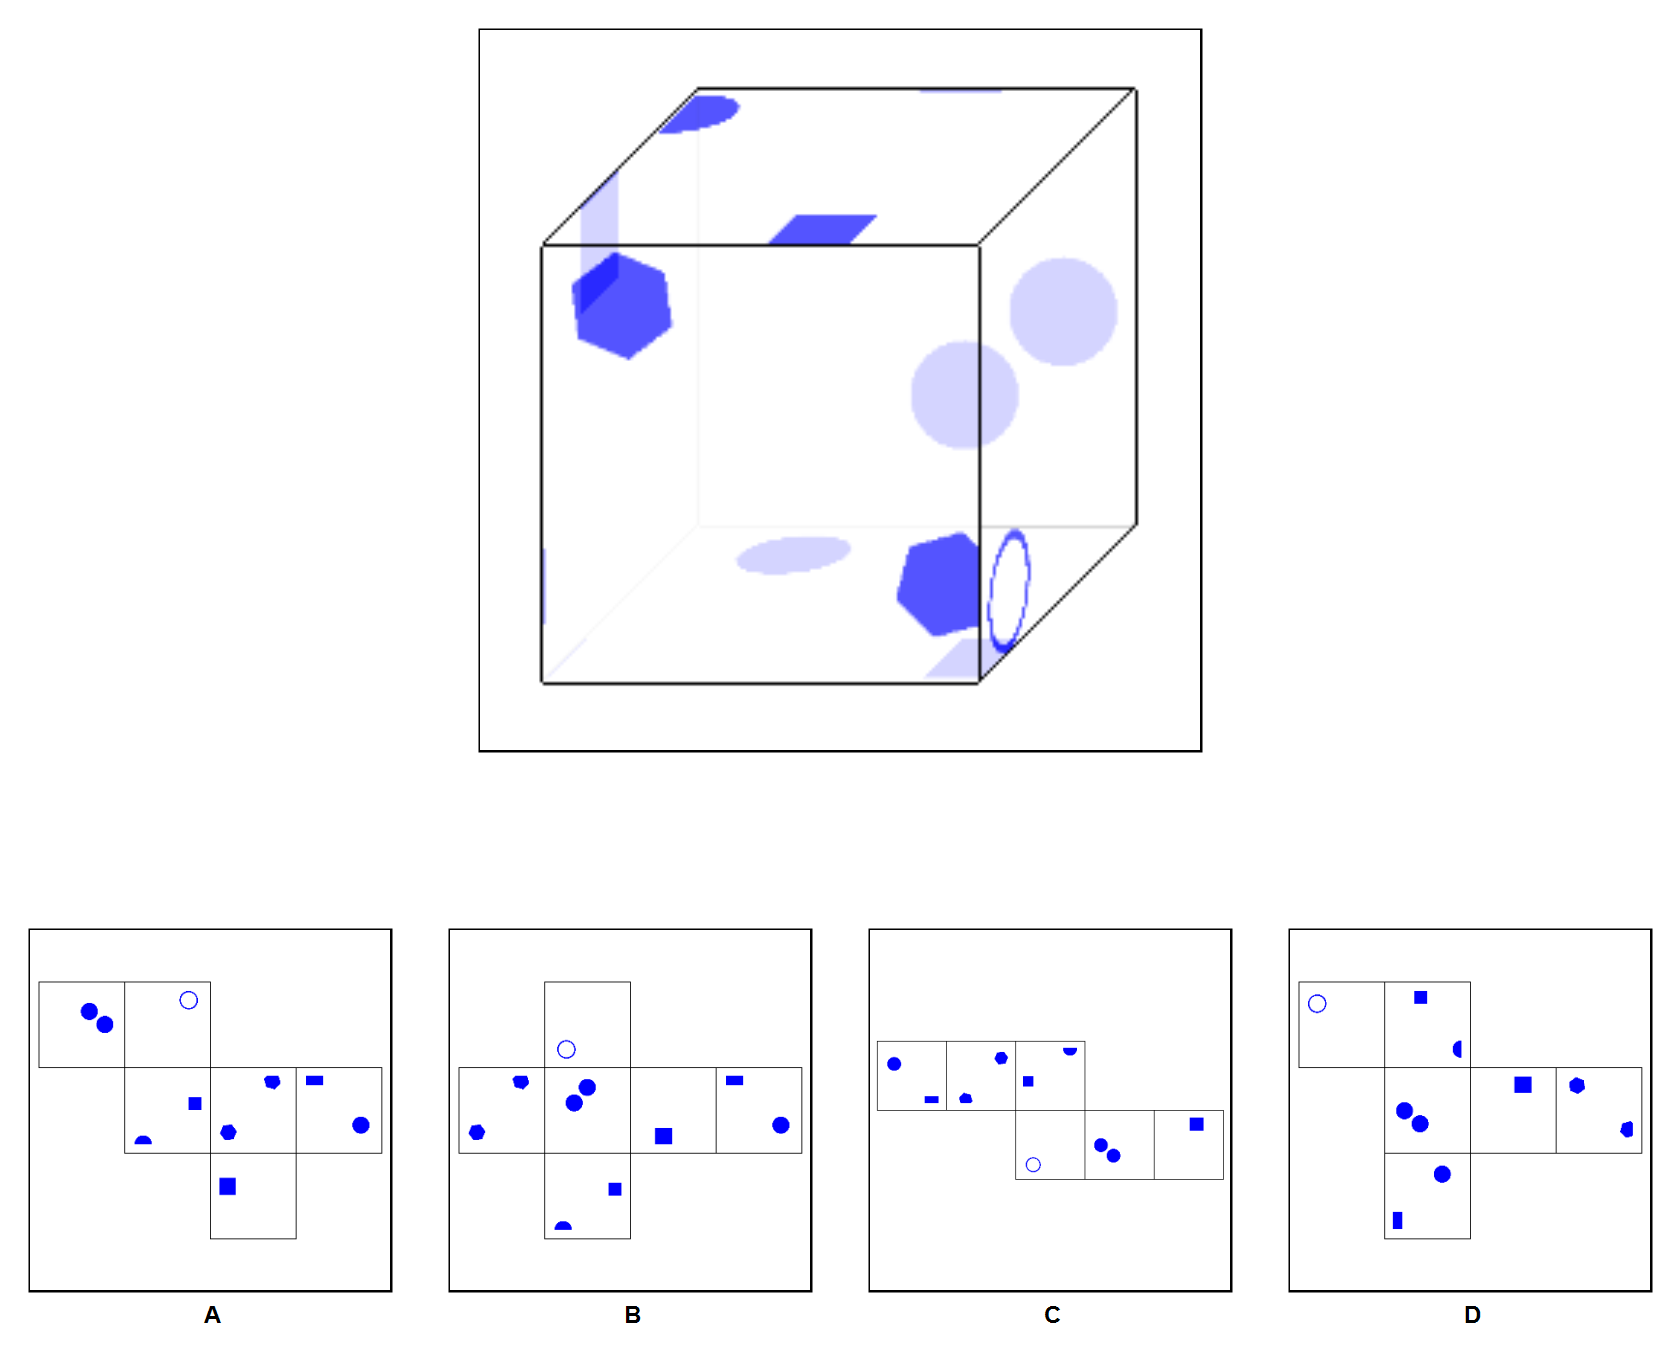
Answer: B